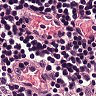
Metastatic tissue present: no